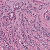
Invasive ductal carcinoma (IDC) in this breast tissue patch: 1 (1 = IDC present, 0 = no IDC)